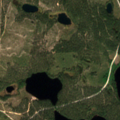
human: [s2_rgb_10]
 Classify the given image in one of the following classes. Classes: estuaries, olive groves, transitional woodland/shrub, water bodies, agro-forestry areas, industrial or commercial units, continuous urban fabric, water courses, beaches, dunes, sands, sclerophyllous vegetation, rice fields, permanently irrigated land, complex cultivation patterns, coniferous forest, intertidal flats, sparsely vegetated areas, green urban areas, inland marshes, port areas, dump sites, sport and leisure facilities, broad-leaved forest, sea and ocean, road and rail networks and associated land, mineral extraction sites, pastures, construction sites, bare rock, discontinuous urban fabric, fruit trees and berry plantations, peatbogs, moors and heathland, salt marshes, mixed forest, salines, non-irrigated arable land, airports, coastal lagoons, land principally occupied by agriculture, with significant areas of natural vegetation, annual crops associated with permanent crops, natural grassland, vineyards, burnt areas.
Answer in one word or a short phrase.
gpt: coniferous forest, transitional woodland/shrub, water bodies